七年级 · 算术
(本小题 8.0 分)

$a, b, c$ 三个物体的质量关系如图所示，回答下列问题:

(1) $a, b, c$ 三个物体就单个而言, 哪个质量最大?

(2)若天平一边放一些物体 $a$, 另一边放一些物体 $c$, 要使天平平衡, 物体可怎样摆放在天平两边？请写出最少物体的摆放方案.
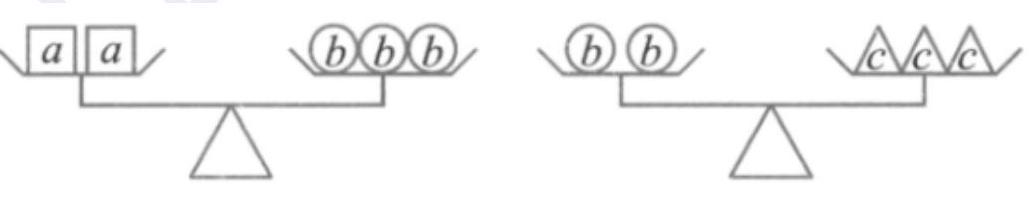
答案: 解: (1)根据题图知 $2 a=3 b, 2 b=3 c$, 则 $a=\frac{3}{2} b, b=\frac{3}{2} c$, 进而有 $a=\frac{9}{4} c$,因为 $\frac{9}{4} c>\frac{3}{2} c>c$,

所以 $a>b>c$,

所以 $a 、 b 、 c$ 三个物体就单个而言， $a$ 最重;

(2) 由(1)知 $a=\frac{9}{4} c$, 即 $4 a=9 c$,

所以若天平一边放一些物体 $a$, 另一边放一些物体 $c$, 要使天平平衡,

则天平两边至少应该分别放 4 个物体 $a$ 和 9 个物体 $c$.
解析: 析】本题考查了等式的性质. 等式性质: 1、等式的两边同时加上或减去同一个数或字母, 等式仍成立;

2、等式的两边同时乘以或除以同一个不为 0 数或字母, 等式仍成立.

(1)根据图示可知 $2 a=3 b, 2 b=3 c$, 得出 $a=\frac{9}{4} c$, 即可解答;

(2)根据等式的性质可得出答案.